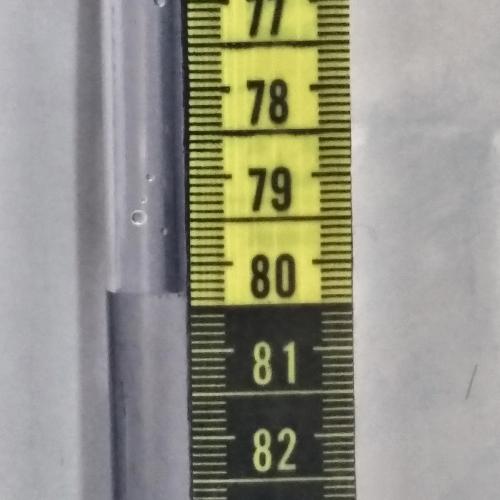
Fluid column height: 80.3 cm